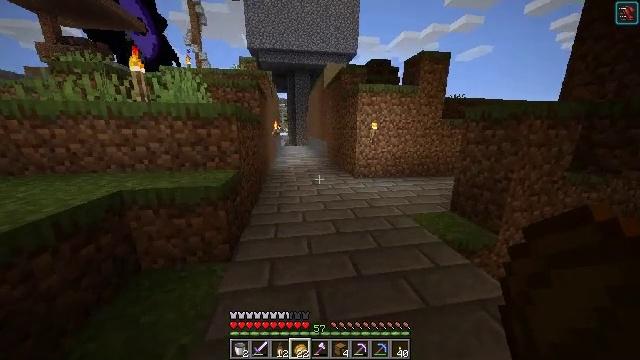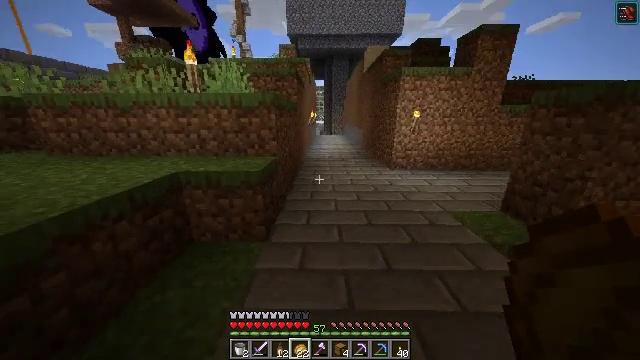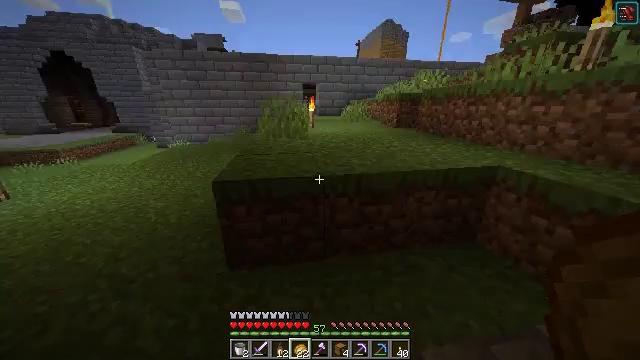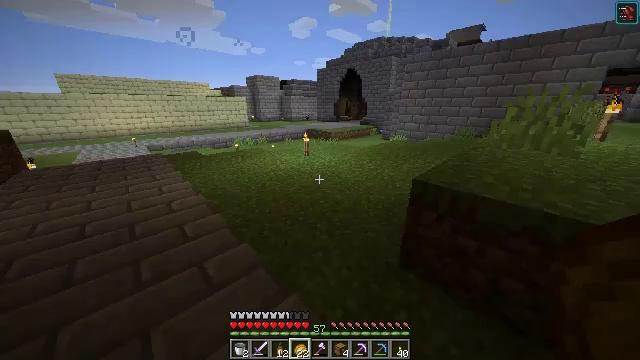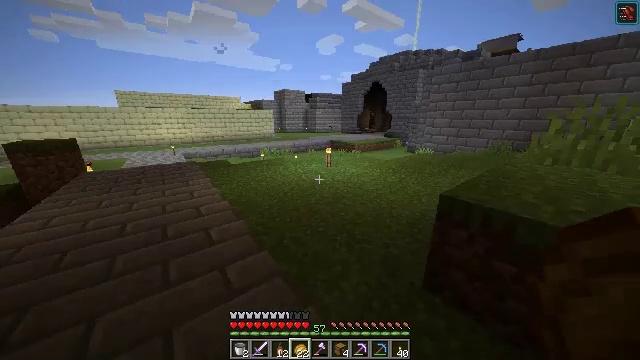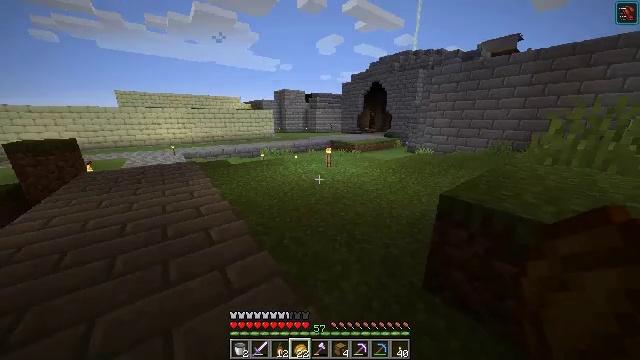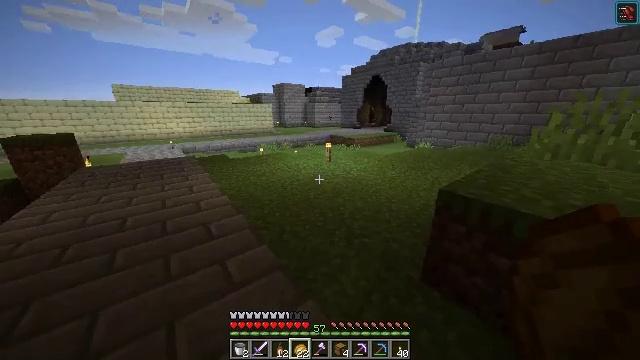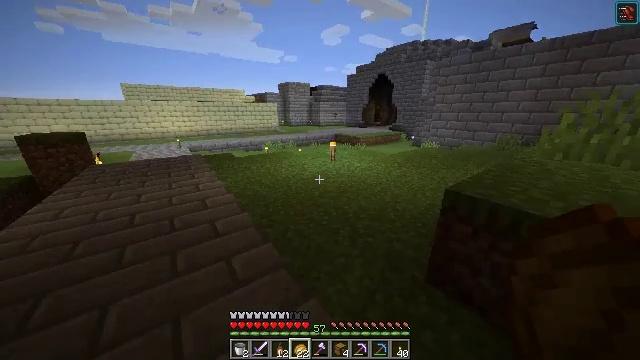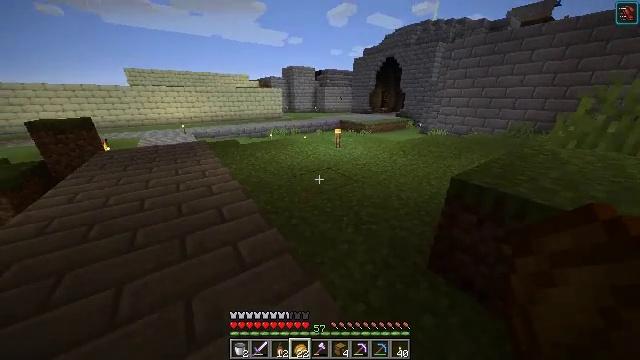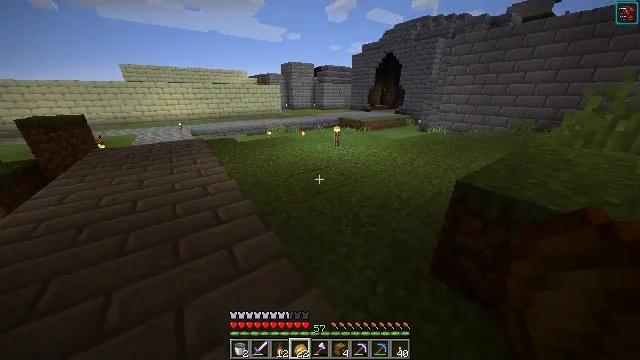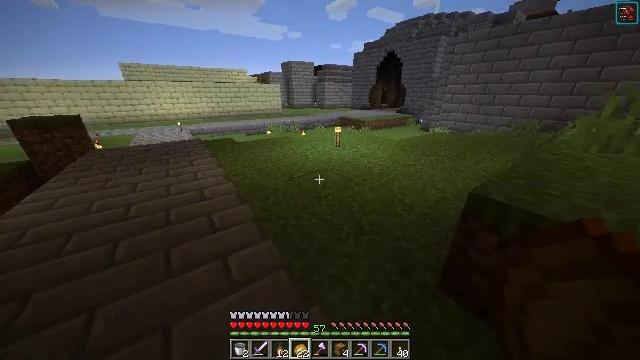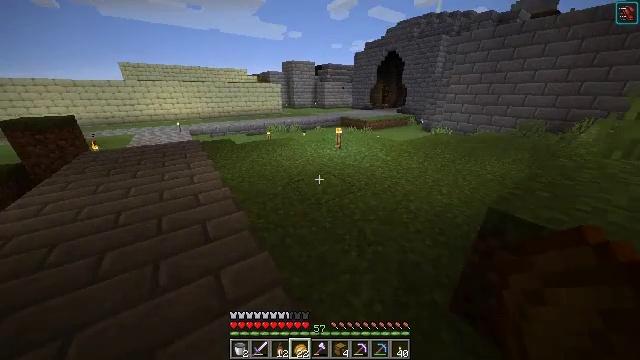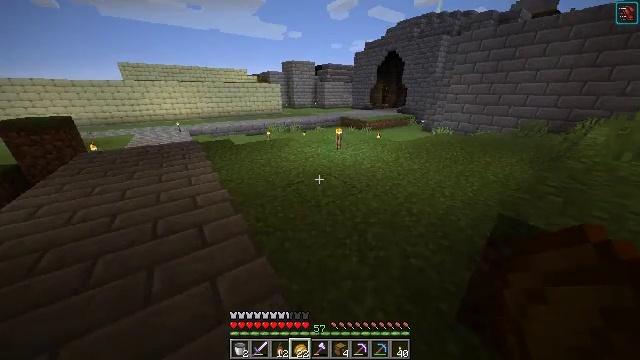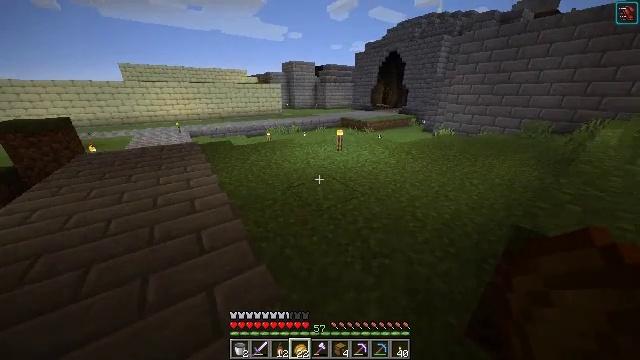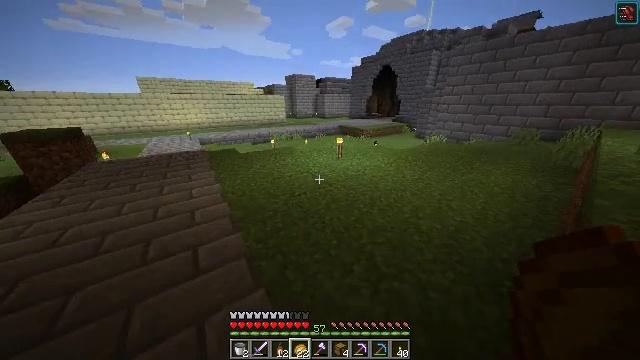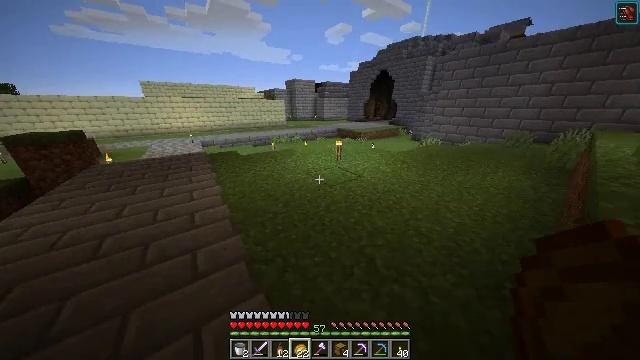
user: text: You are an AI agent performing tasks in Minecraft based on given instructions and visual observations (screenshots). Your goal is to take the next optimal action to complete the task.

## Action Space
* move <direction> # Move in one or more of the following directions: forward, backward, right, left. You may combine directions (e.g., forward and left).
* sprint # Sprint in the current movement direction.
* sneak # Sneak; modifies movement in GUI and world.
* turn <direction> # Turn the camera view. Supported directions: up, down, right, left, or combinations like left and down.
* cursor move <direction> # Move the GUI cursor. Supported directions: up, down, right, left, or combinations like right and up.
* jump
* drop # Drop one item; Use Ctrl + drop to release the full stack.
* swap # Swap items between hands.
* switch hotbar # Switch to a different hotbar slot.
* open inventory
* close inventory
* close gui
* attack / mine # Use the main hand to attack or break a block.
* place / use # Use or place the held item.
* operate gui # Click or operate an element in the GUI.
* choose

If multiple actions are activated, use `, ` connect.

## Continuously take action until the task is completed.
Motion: motion action
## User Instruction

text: Break the dropper block.
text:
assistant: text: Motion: turn left and down
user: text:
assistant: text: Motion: turn left and down
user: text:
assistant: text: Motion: turn left
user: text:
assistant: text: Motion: turn left and up
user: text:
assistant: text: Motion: no_op
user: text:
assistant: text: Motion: turn down
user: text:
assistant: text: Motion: turn left
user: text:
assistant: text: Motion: turn left and down
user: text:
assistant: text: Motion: move forward
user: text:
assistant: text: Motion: move forward
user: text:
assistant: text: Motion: no_op
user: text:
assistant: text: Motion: no_op
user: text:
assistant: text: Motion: move forward
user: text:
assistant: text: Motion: move forward
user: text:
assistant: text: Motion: move forward
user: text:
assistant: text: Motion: move forward
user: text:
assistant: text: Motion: move forward, turn right
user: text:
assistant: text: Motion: move forward, turn right
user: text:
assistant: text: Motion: move forward, turn right
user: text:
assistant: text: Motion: move forward
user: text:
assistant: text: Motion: move forward
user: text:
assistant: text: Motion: move forward, turn right
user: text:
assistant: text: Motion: move forward
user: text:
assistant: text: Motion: move forward
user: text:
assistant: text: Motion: move forward
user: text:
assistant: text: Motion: move forward
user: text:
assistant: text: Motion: move forward
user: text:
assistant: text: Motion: move forward
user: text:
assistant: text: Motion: move forward
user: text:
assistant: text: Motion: move forward